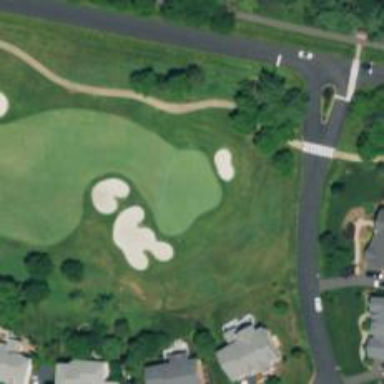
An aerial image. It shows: Golf hole.